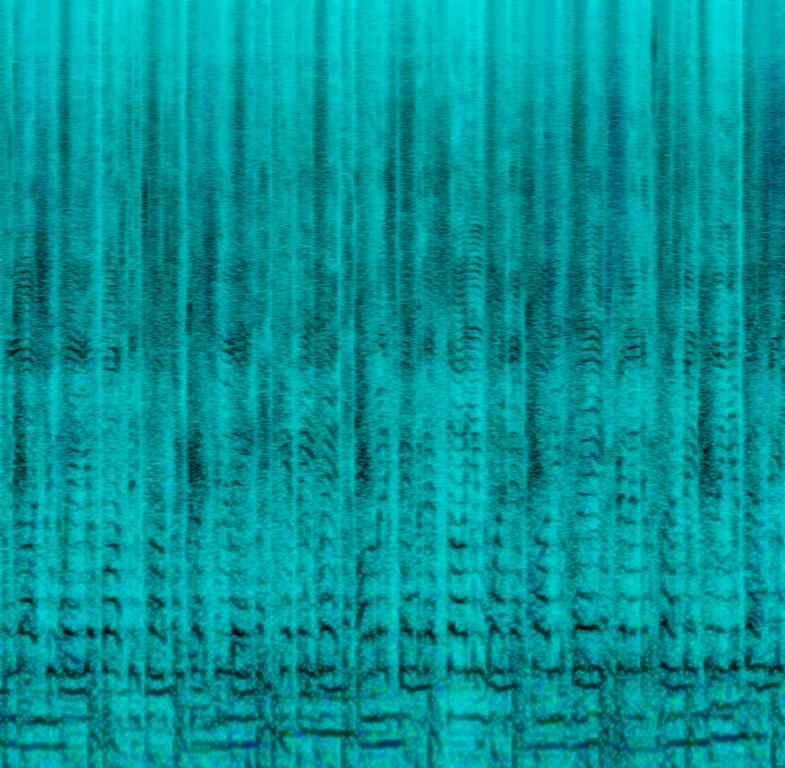
A male vocalist sings this energetic Rap. The tempo is fast with the vocalist singing a Hip-Hop song with Acapella . No instrumentation is used apart from the vocal percussive beats. The song is a youthful, enthusiastic,engaging, insistent, passionate , groovy, rhythmic patter with slangy lyrics and a dance groove. This song is contemporary Hip-Hop/Rap.